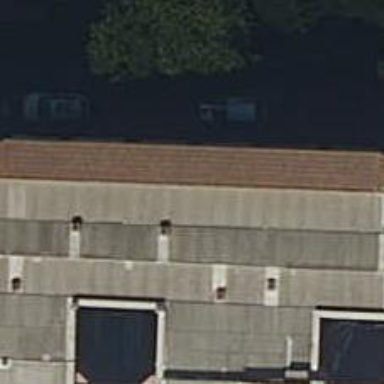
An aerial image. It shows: Clinic.